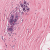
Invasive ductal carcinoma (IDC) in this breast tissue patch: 0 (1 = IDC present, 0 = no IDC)